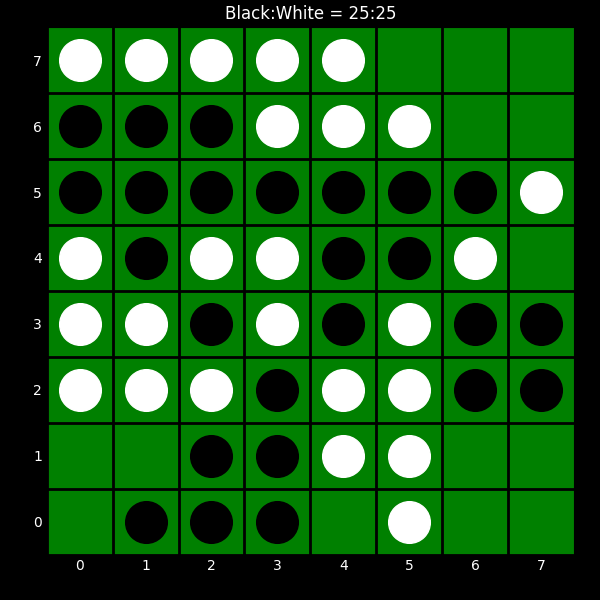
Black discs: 25
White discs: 25